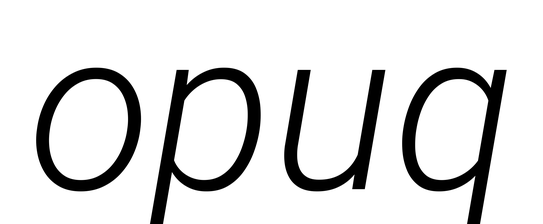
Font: Roboto-Italic_Light_Italic